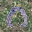
Label: 0